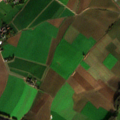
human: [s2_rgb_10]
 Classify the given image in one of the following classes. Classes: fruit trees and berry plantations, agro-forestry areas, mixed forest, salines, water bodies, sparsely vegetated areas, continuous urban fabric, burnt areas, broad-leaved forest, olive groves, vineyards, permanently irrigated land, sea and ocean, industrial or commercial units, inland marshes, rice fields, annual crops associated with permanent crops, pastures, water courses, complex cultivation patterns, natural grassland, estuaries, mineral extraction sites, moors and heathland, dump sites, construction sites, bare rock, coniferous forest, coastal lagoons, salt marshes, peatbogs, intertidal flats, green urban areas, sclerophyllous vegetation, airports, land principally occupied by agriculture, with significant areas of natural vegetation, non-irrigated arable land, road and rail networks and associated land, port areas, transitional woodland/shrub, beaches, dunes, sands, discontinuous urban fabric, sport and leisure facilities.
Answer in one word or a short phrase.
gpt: discontinuous urban fabric, industrial or commercial units, non-irrigated arable land, land principally occupied by agriculture, with significant areas of natural vegetation